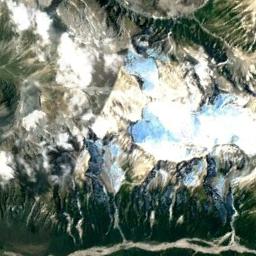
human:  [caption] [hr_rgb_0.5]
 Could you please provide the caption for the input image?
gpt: There are many plants on the snowberg .

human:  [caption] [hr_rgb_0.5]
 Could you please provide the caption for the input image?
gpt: The snowberg is covered with glaciers in the top and some knife-edge ridges remain at the top of the snowberg .

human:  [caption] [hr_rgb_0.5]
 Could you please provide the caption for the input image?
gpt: The snow berg is consist of bare land and white snow .

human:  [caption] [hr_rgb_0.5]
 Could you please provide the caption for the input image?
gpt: White, Brown, And green transitions from the peaks to the bottom of the peaks in the Snow Mountain Range .

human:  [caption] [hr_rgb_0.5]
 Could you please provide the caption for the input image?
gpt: There are much snow and some green land on the snowberg .